Question: I was studying operating system concepts from galvin's sixth edition and i have some questions about the flow of execution of a program. A figure explains the processing of the user program as:

We get an executable binary file when we reach point. As the book says, Now some of my stupid questions are:
1. Before the program is loaded into the memory, the binary executable file generated by the linkage editor is stored in the hard disk. The address where the binary executable file is stored in the hard disk is the logical address as generated by the CPU ?
2. If the previous answer is yes, Why CPU has to generate the logical address ? I mean the executable file is stored somewhere in the hard disk which pertains to an address, why does CPU has to separately do the stuff ? CPU's main aim is processing after all!
3. Why does the executable file needs to be in the physical memory i.e ram and can not be executed in the hard disk? Is it due to speed issues ?
I know i am being stupid in asking these questions, but trust me, I can't find the answers! :|
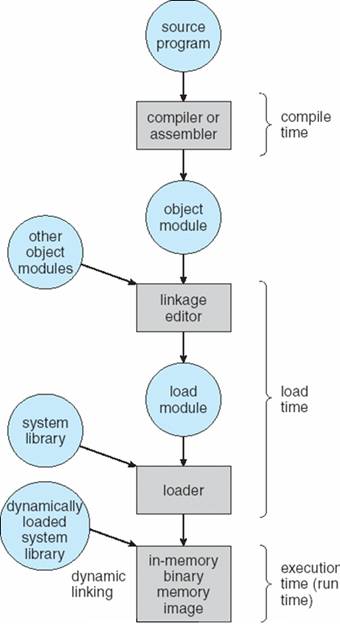
Answer: 1) The logical address where the binary file is stored in the hard disk is determined by the 'file system', the 'Operating System' component that is aimed to manage files in the disks.
2) & 3) The Hard Disk is not a) fast enough b) does not support word addressing. The hard disks are addressed in sectors blocks. Usually the sector size is 512 bytes. The CPU need to be able to address each machine word in a program to execute it. So, the program is stored in the hard disk, that retains its content even being powered off (in contrast to the RAM that losts its content when it is powered off). Then the program is loaded into RAM to be executed. After program finished and possibly stored the result of its execution in the hard disk, the memory is freed for running another programs. The Compiler and the Linkage Editor in your sample are also programs. They are kept in the hard disk. The compiler get its input (the source text of your program) from the file in the hard disk. Then it stores the object file. The linkage editor, or linker for short does the same: it reads the object file and necessary library files and then produces a file with a binary representation of your program.